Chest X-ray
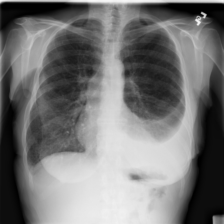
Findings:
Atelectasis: negative
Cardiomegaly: negative
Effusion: positive
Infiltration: negative
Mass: negative
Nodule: negative
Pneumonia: negative
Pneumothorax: positive
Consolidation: negative
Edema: negative
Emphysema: negative
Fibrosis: negative
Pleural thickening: negative
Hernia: negative